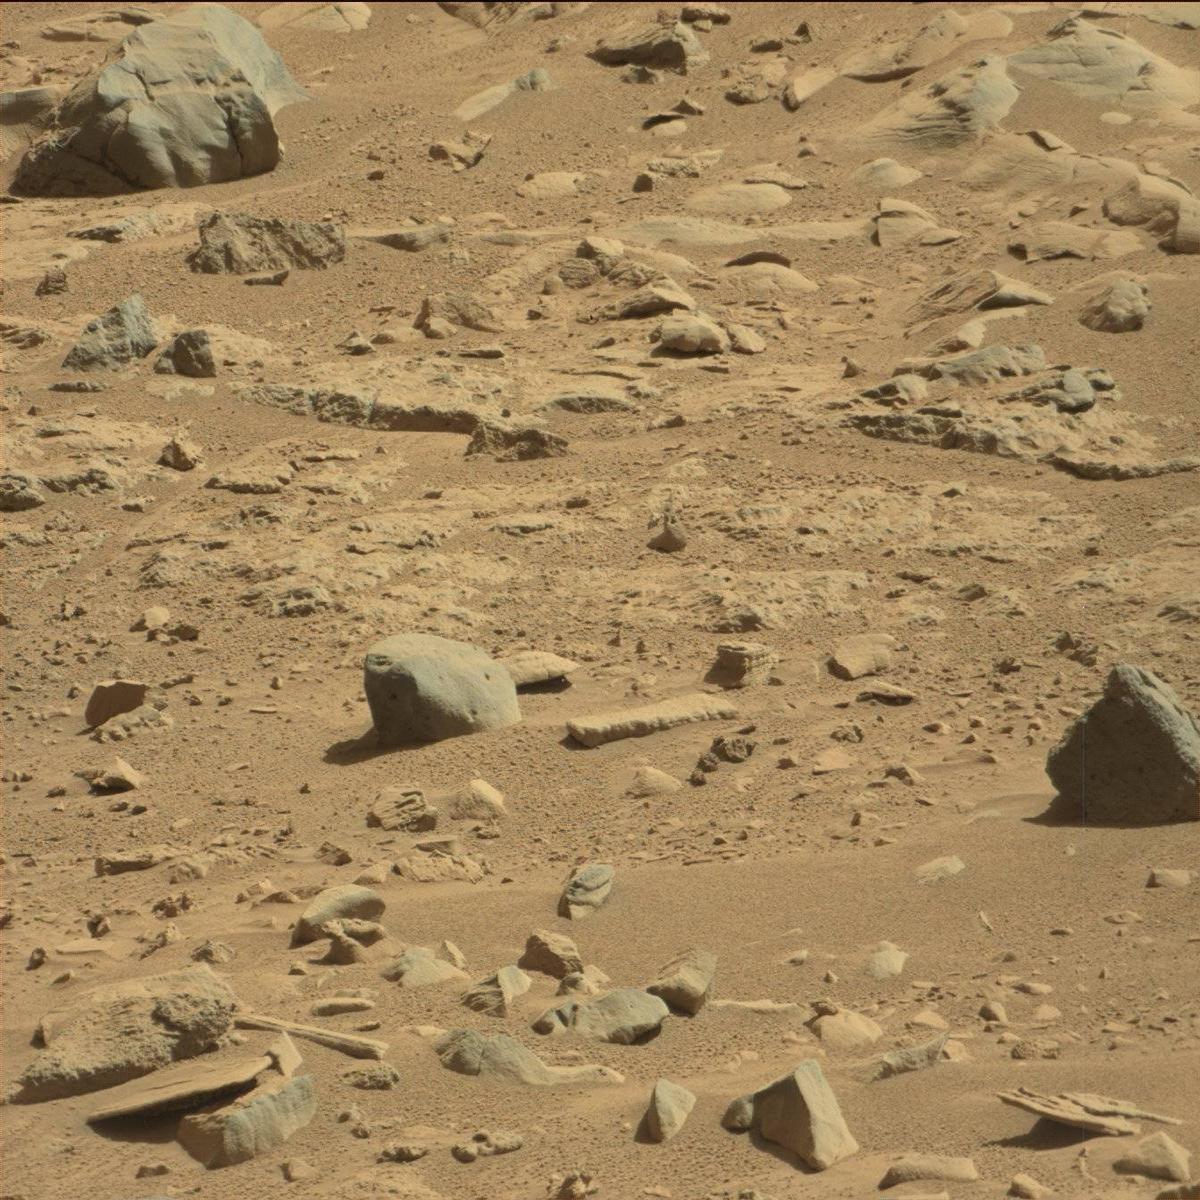
Terrain classes present: Bedrock, Sand / Soil